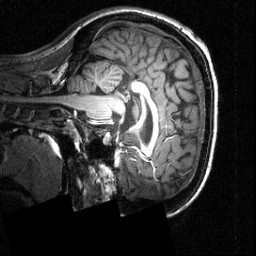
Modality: T1w
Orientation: sagittal
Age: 23
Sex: female
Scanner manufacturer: siemens
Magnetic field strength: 3.951 T
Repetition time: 1.5 s
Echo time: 0.00335 s